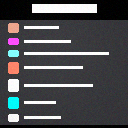
Screen state: on